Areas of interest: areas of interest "DeFeng Industrial Center"
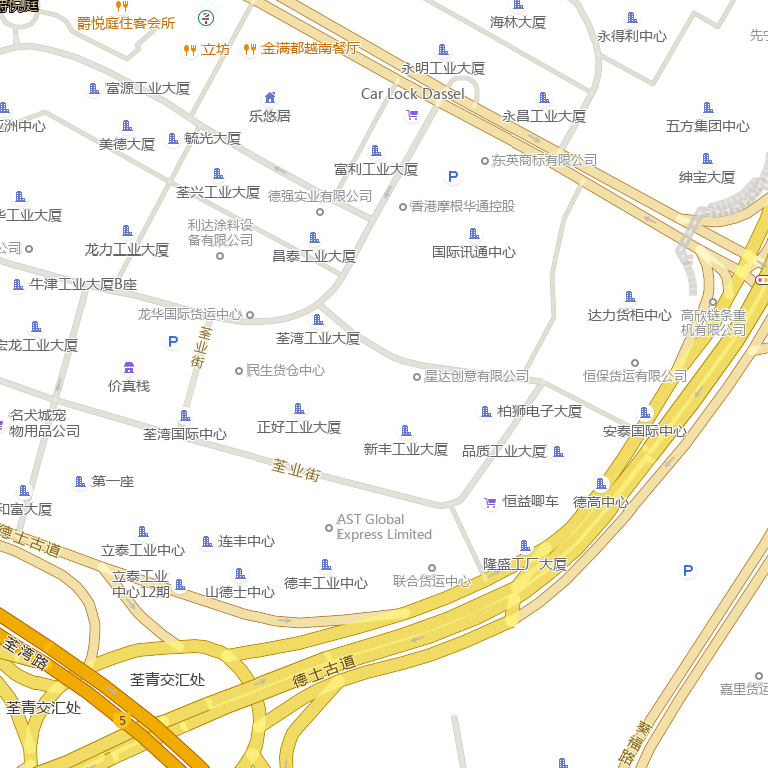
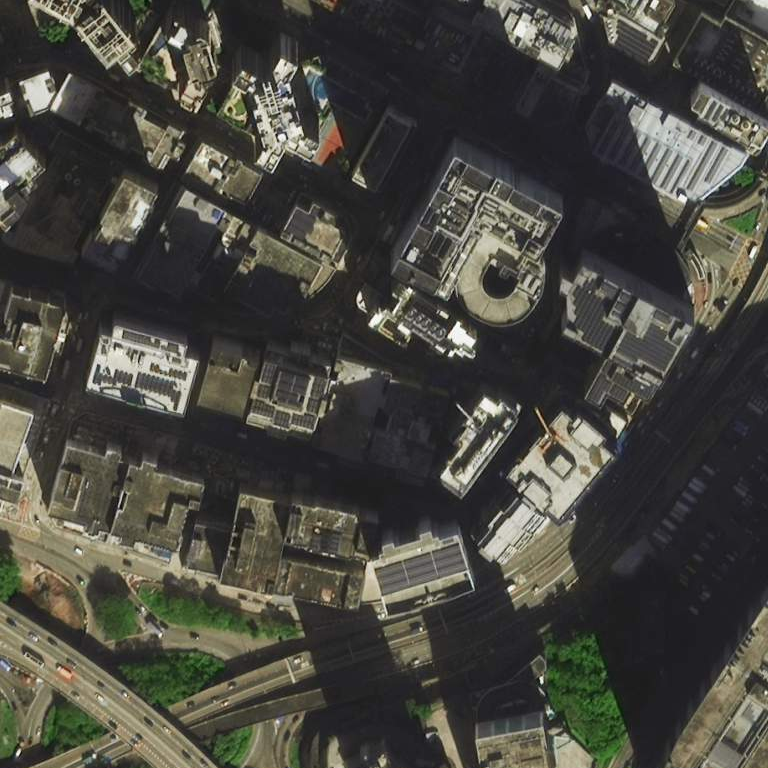